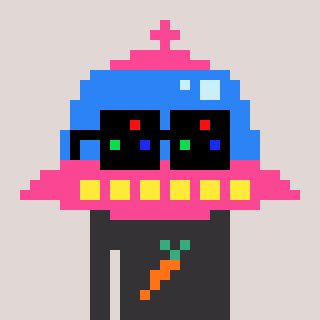
a pixel art character with square black sunglasses, a ufo-shaped head and a grayscale-colored body on a warm background